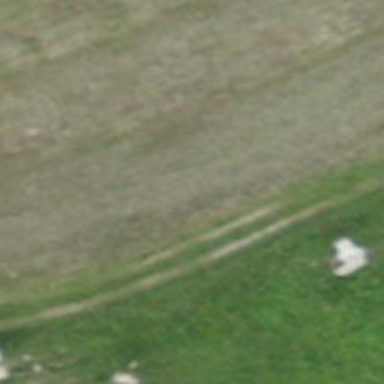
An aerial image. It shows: Grassy track with no sidewalk.